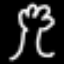
Label: palm tree